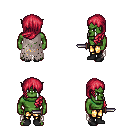
a pixel art fantasy rpg character, male body template, orc, green skin, gray tattered cape, gold greaves, ruby red left-swept hairstyle, black shoes, dagger, four views (front, back, left, right), 2x2 character sprite sheet, small pixel art, hard edges, no anti-aliasing